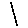
Label: line